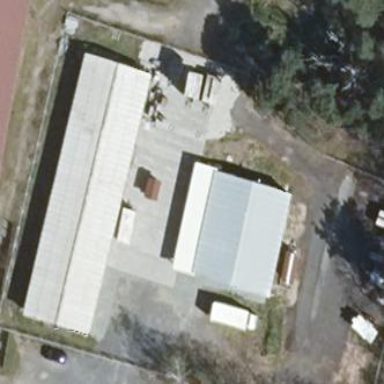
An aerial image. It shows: Flat roof building with grey roof.